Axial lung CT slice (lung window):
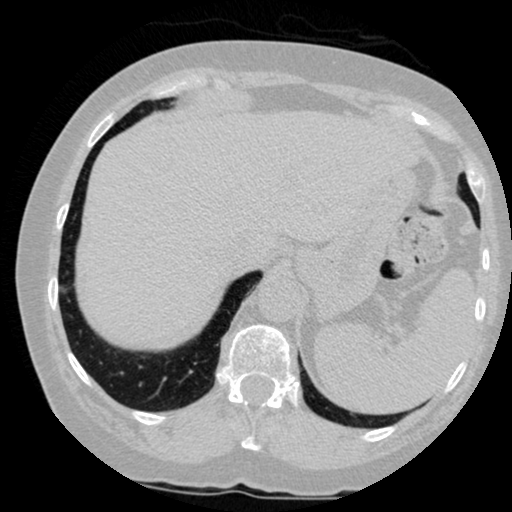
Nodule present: no